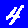
Digit: 4